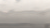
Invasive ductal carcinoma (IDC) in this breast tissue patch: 0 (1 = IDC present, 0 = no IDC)